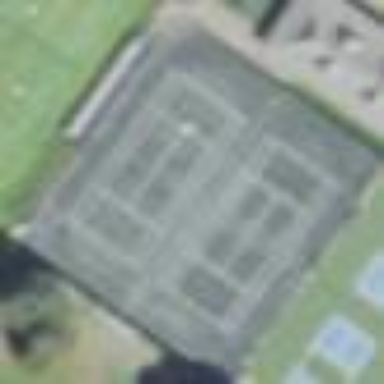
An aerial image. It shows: Tennis court on pitch designated for leisure land.